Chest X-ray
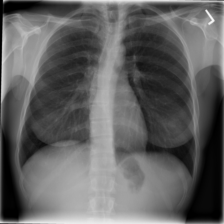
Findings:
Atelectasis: negative
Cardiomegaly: negative
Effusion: negative
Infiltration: negative
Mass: negative
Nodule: negative
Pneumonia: negative
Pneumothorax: negative
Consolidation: negative
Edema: negative
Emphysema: negative
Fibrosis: negative
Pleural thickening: negative
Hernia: negative